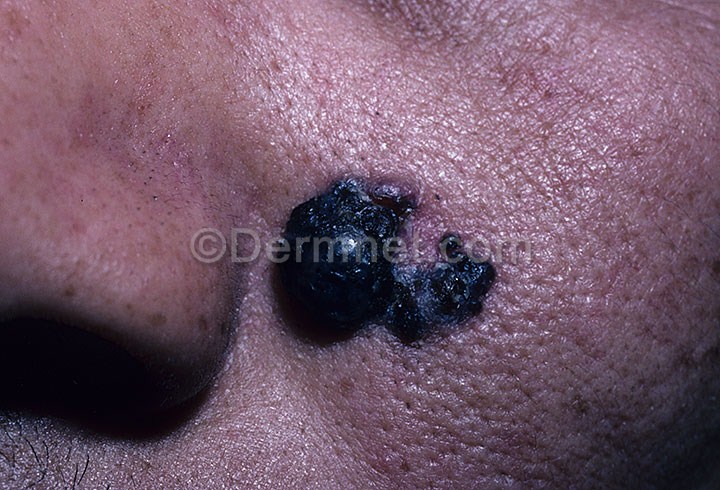
Disease: Actinic Keratosis Basal Cell Carcinoma and other Malignant Lesions